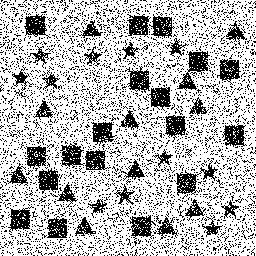
Squares: 18
Triangles: 12
Stars: 12
Total shapes: 42